Aerial crown-view tile of a tropical tree (Barro Colorado Island, Panama), acquired 20240813:
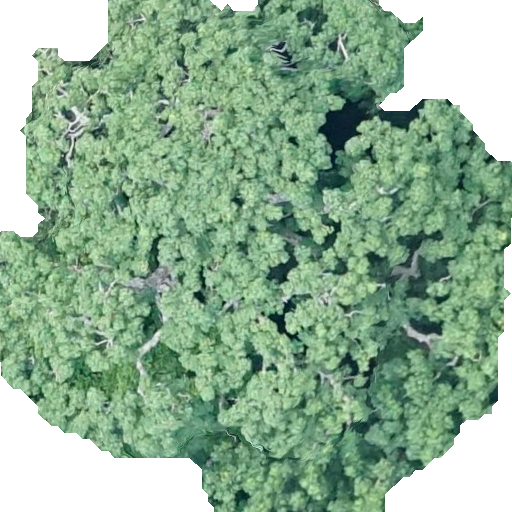
Species: Ceiba pentandra
GBIF accepted scientific name: Ceiba pentandra
Crown area: 335.701 m²